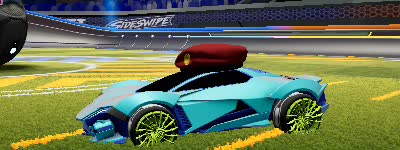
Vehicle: werewolf